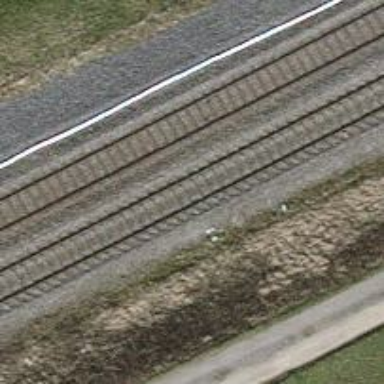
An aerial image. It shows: Railway track with contact lines for electrification.